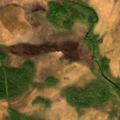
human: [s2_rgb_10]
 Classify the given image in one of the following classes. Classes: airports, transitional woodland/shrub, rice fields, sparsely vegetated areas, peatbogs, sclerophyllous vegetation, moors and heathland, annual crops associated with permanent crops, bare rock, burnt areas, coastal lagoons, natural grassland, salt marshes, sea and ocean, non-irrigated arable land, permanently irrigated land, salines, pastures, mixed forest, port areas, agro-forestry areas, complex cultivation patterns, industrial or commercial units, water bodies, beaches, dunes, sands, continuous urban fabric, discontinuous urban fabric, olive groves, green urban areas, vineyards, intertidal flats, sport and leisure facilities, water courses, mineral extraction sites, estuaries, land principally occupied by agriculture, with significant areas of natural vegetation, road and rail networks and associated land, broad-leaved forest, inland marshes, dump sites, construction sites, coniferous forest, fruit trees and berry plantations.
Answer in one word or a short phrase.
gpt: coniferous forest, mixed forest, transitional woodland/shrub, peatbogs